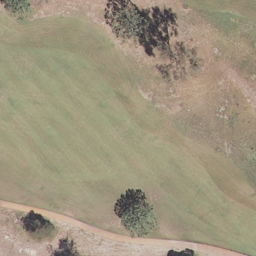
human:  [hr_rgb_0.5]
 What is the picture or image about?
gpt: golf course